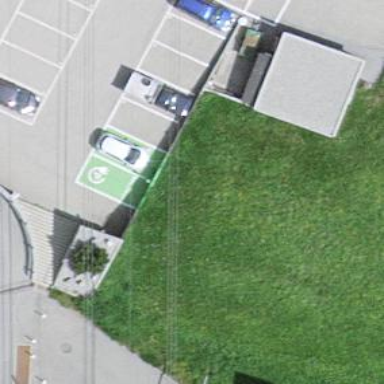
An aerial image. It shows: Charging station.